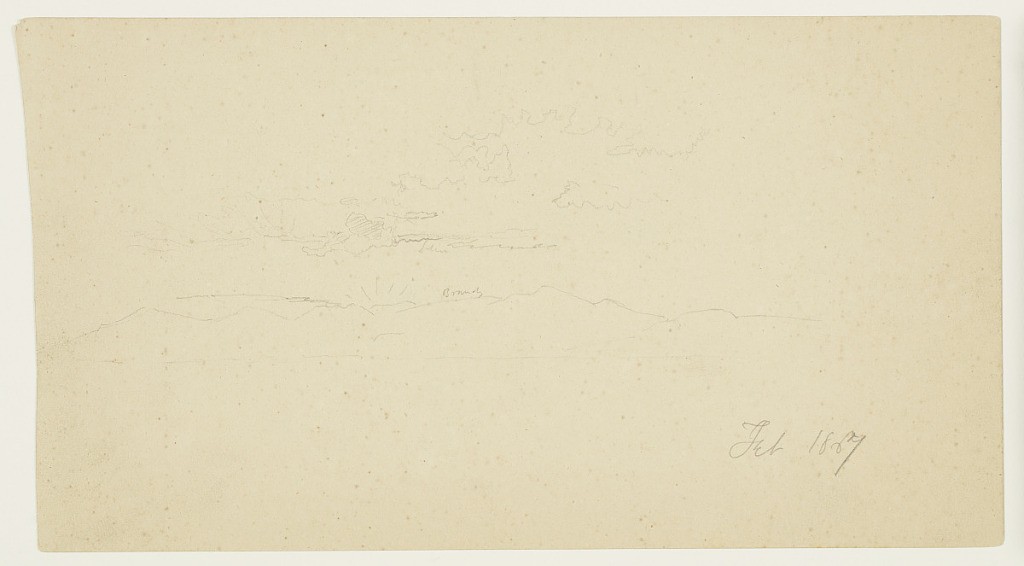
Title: Sunset behind the Catskills, New York
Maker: Frederic Edwin Church, American, 1826–1900
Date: February 1867
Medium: Graphite on tan wove paper
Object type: drawing
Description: Landscape sketch showing a view of the sun setting behind the Catskill Escarpment, as seen from the artist's property near Hudson, New York. At center, sun rays emanate from behind the mountain ridge, as the sun has just dipped below its silhouette. Overlook Mountain is clearly discernable at left, while Kaaterskill Clove is shown at right with the twin sawtooth peaks of Kaaterskill High and Roundtop. Puffy clouds that are variously illuminated hang in the sky above.